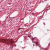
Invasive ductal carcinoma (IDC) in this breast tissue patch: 0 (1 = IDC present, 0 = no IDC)